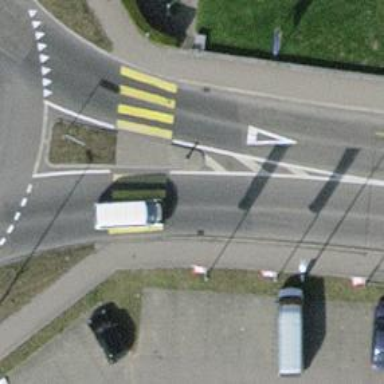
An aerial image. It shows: Marked crossing with zebra stripes on the road.